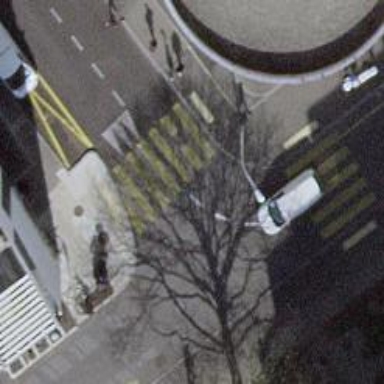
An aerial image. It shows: Marked crossing with zebra stripes on the road.